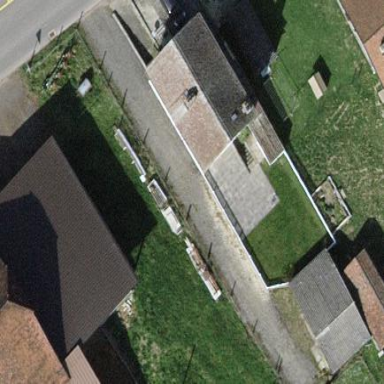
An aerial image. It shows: Simple house.